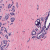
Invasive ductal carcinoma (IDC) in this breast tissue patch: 0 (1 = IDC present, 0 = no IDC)